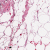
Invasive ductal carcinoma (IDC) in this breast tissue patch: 0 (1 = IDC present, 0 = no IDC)